Aerial crown-view tile of a tropical tree (Barro Colorado Island, Panama), acquired 20240611:
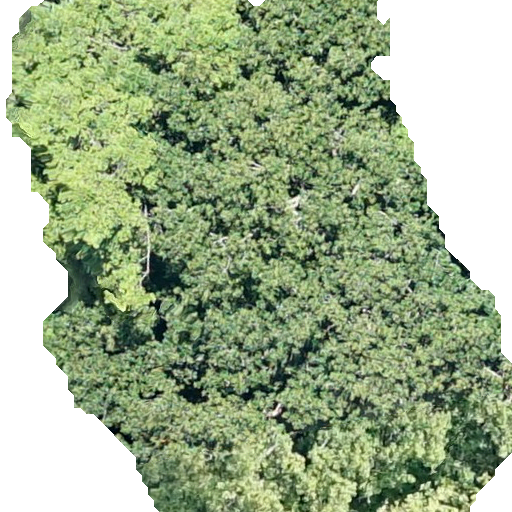
Species: Hieronyma alchorneoides
GBIF accepted scientific name: Hieronyma alchorneoides
Crown area: 338.032 m²